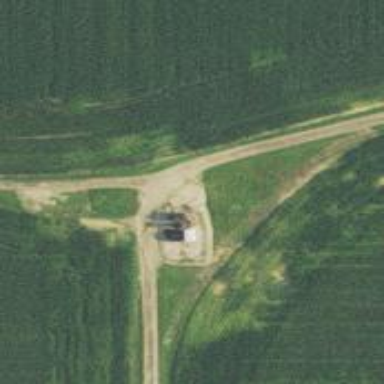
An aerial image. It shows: Storage tank with man-made structure.